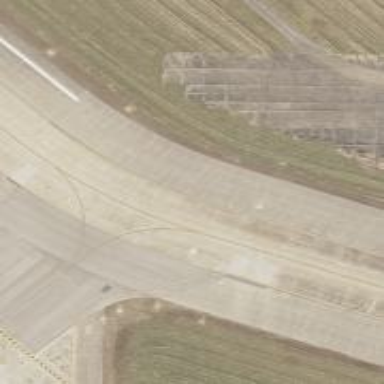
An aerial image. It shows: Image of taxiway at airport.